九年级 · 度量几何学
如图, $A B C D$ 是围墙, $A B / / C D, \angle A B C=120^{\circ}$, 有一根 $6 m$ 长的绳子, 一端拴在围墙一角的柱子 $B$处, 另一端 $E$ 处拴着一只羊, 这只羊活动区域的最大面积为

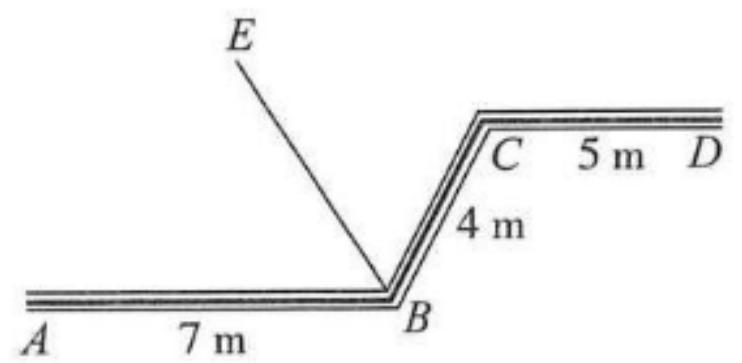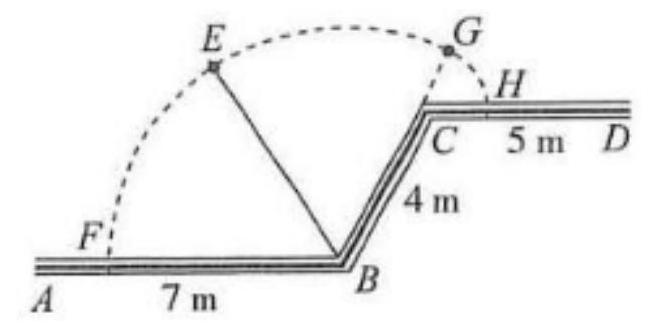
答案:  $\frac{38 \pi}{3} m^{2}$

解析: 如图, 扇形 $F B G$ 和扇形 $G C H$ 为羊活动的区域. $S_{\text {扈形 } F B G}=\frac{120 \pi \times 6^{2}}{360}=12 \pi\left(\mathrm{m}^{2}\right)$, $S_{\text {屚形 } G C H}=\frac{60 \pi \times 2^{2}}{360}=\frac{2}{3} \pi\left(\mathrm{m}^{2}\right), \therefore$ 这只羊活动区域的最大面积为 $12 \pi+\frac{2}{3} \pi=\frac{38 \pi}{3}\left(\mathrm{~m}^{2}\right)$.